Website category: sports
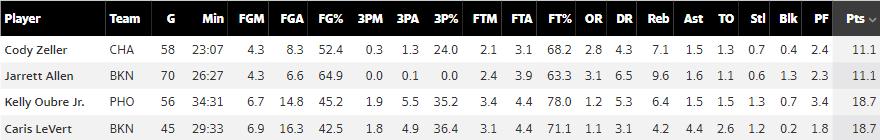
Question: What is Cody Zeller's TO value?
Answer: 1.3

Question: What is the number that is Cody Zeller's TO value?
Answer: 1.3

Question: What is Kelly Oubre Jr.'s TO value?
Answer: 1.5

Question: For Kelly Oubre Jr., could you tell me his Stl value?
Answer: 1.3

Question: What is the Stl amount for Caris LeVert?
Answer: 1.2

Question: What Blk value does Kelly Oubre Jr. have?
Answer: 0.7

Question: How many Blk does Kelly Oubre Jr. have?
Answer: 0.7

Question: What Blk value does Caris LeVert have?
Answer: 0.2

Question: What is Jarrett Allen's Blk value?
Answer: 1.3

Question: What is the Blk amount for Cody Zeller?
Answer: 0.4

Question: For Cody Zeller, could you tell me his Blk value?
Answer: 0.4

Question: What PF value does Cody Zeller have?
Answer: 2.4

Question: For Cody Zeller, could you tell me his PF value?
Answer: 2.4

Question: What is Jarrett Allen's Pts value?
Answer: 11.1

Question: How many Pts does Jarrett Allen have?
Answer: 11.1

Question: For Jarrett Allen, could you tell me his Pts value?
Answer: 11.1